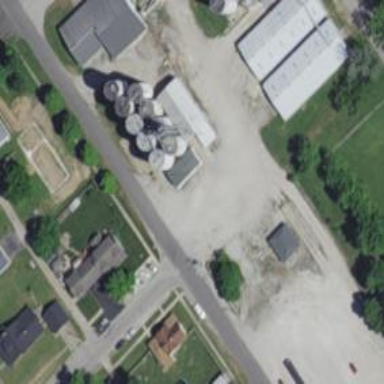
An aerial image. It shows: Silo.